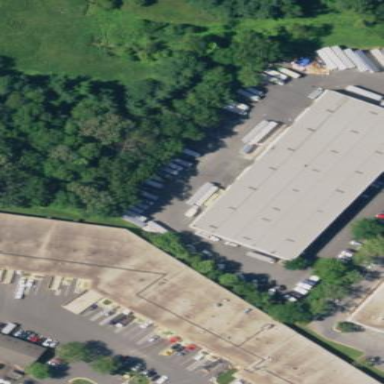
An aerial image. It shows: Commercial building.